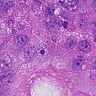
Metastatic tissue present: yes